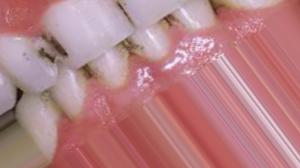
Condition: Tooth Discoloration